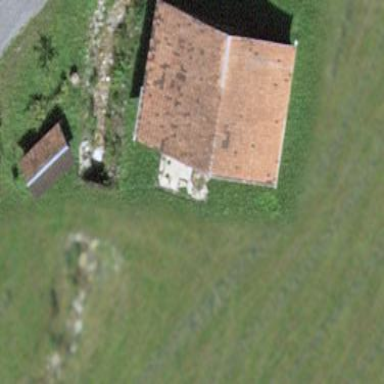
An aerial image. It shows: Barn.